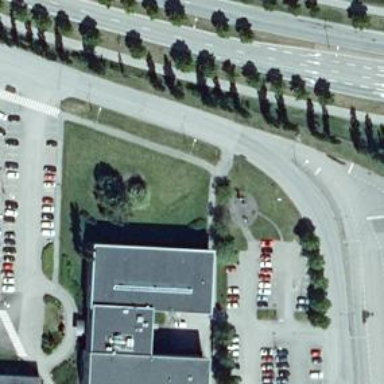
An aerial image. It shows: Footway.